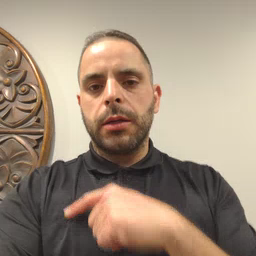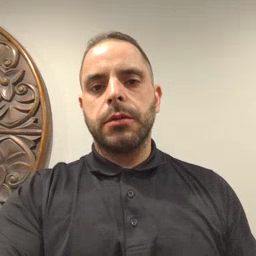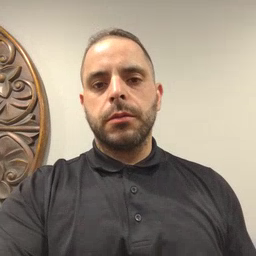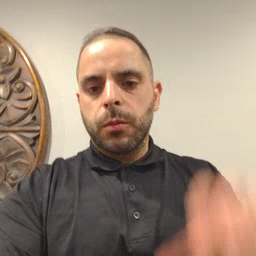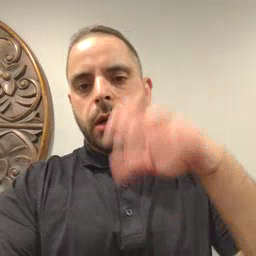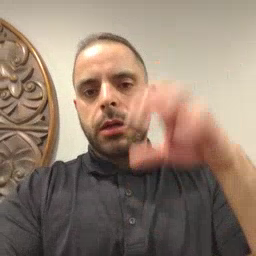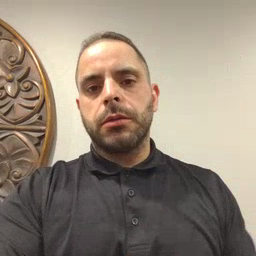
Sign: rain